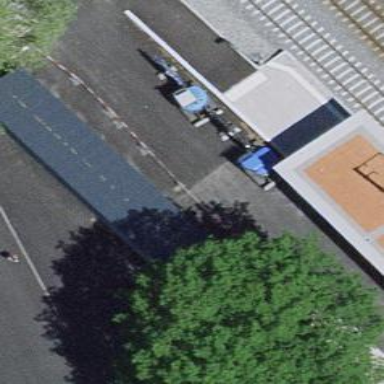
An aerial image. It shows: Bicycle parking area with floor facility.